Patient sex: M
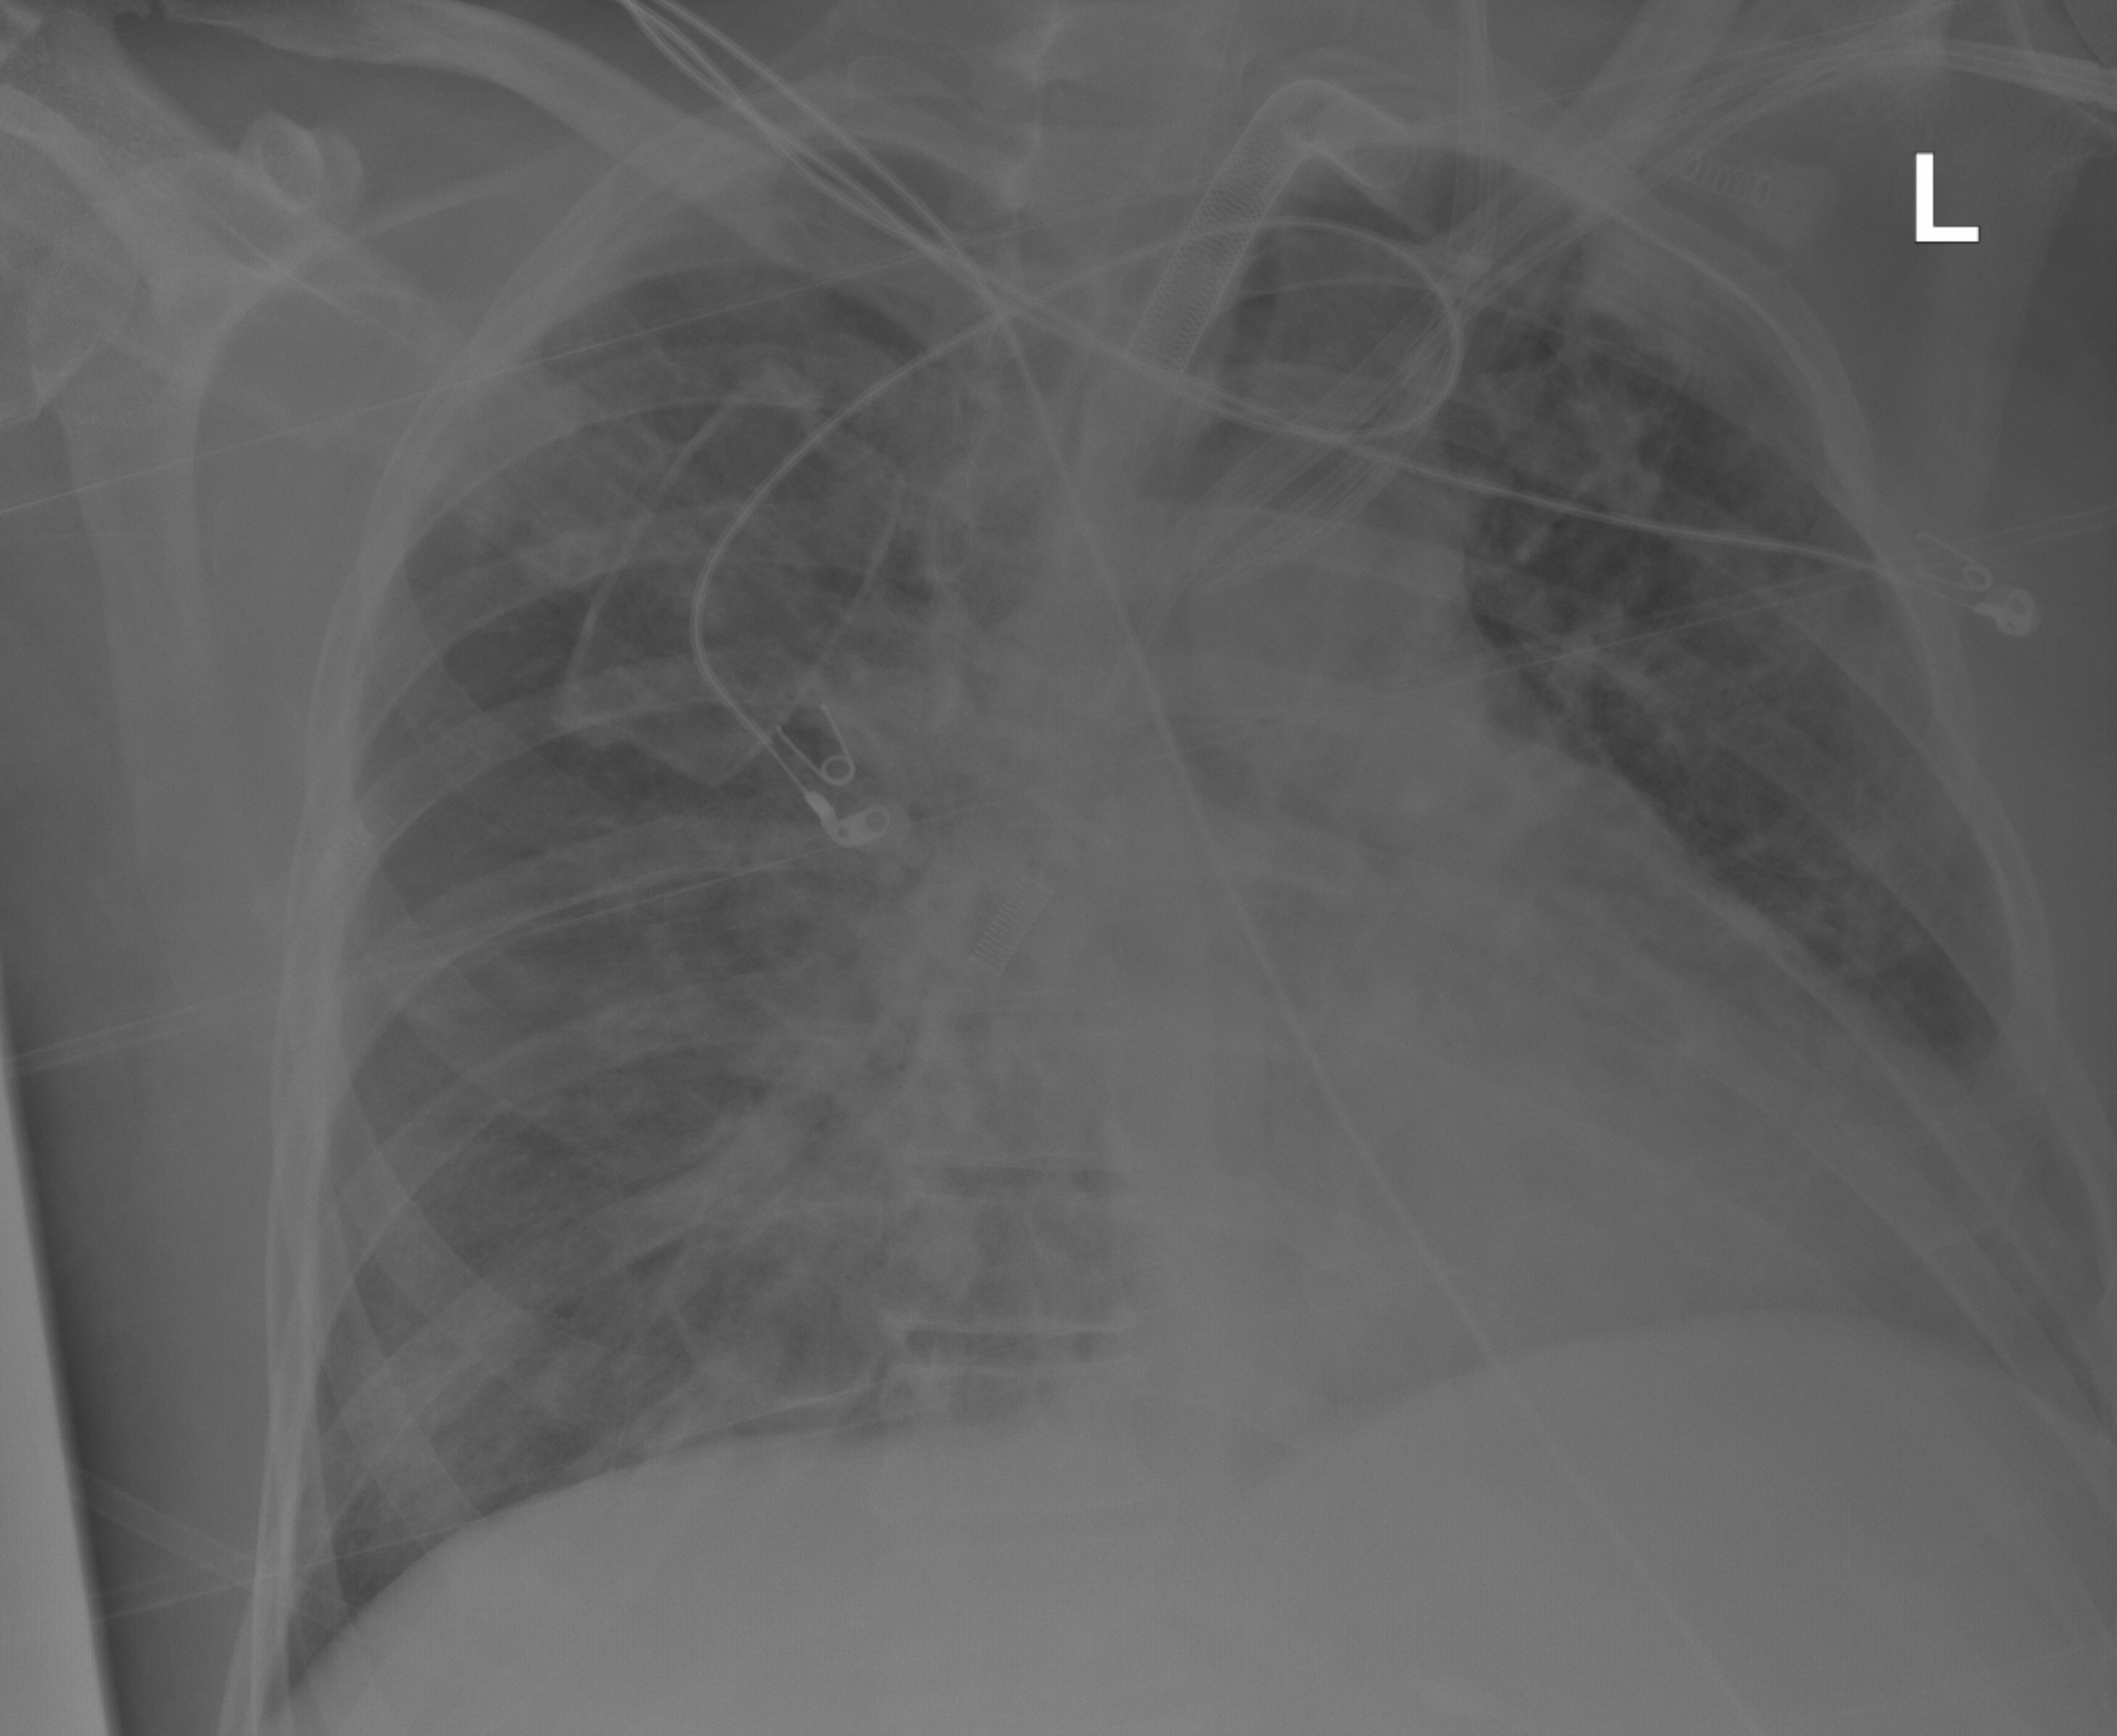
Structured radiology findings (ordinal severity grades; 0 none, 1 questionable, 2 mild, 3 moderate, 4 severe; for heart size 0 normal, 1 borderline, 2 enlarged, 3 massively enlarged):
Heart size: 2
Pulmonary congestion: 1
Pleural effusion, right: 0
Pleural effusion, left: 0
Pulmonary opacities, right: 3
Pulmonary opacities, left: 2
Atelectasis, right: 3
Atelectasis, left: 3